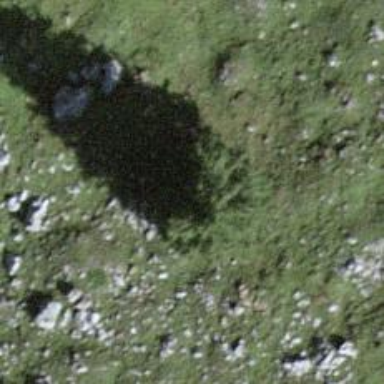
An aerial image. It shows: Evergreen tree with needle-leaved leaves.